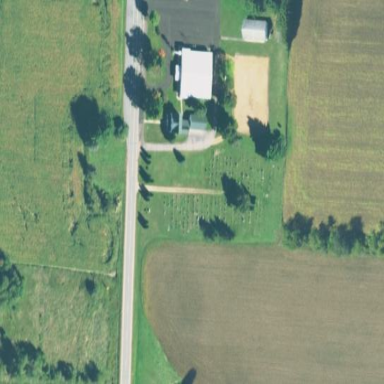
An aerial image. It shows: Cemetery.